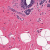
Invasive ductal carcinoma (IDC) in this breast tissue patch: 0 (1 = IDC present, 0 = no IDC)